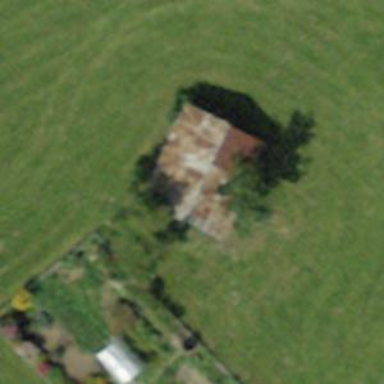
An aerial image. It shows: Rural barn.